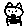
Label: cat